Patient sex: F
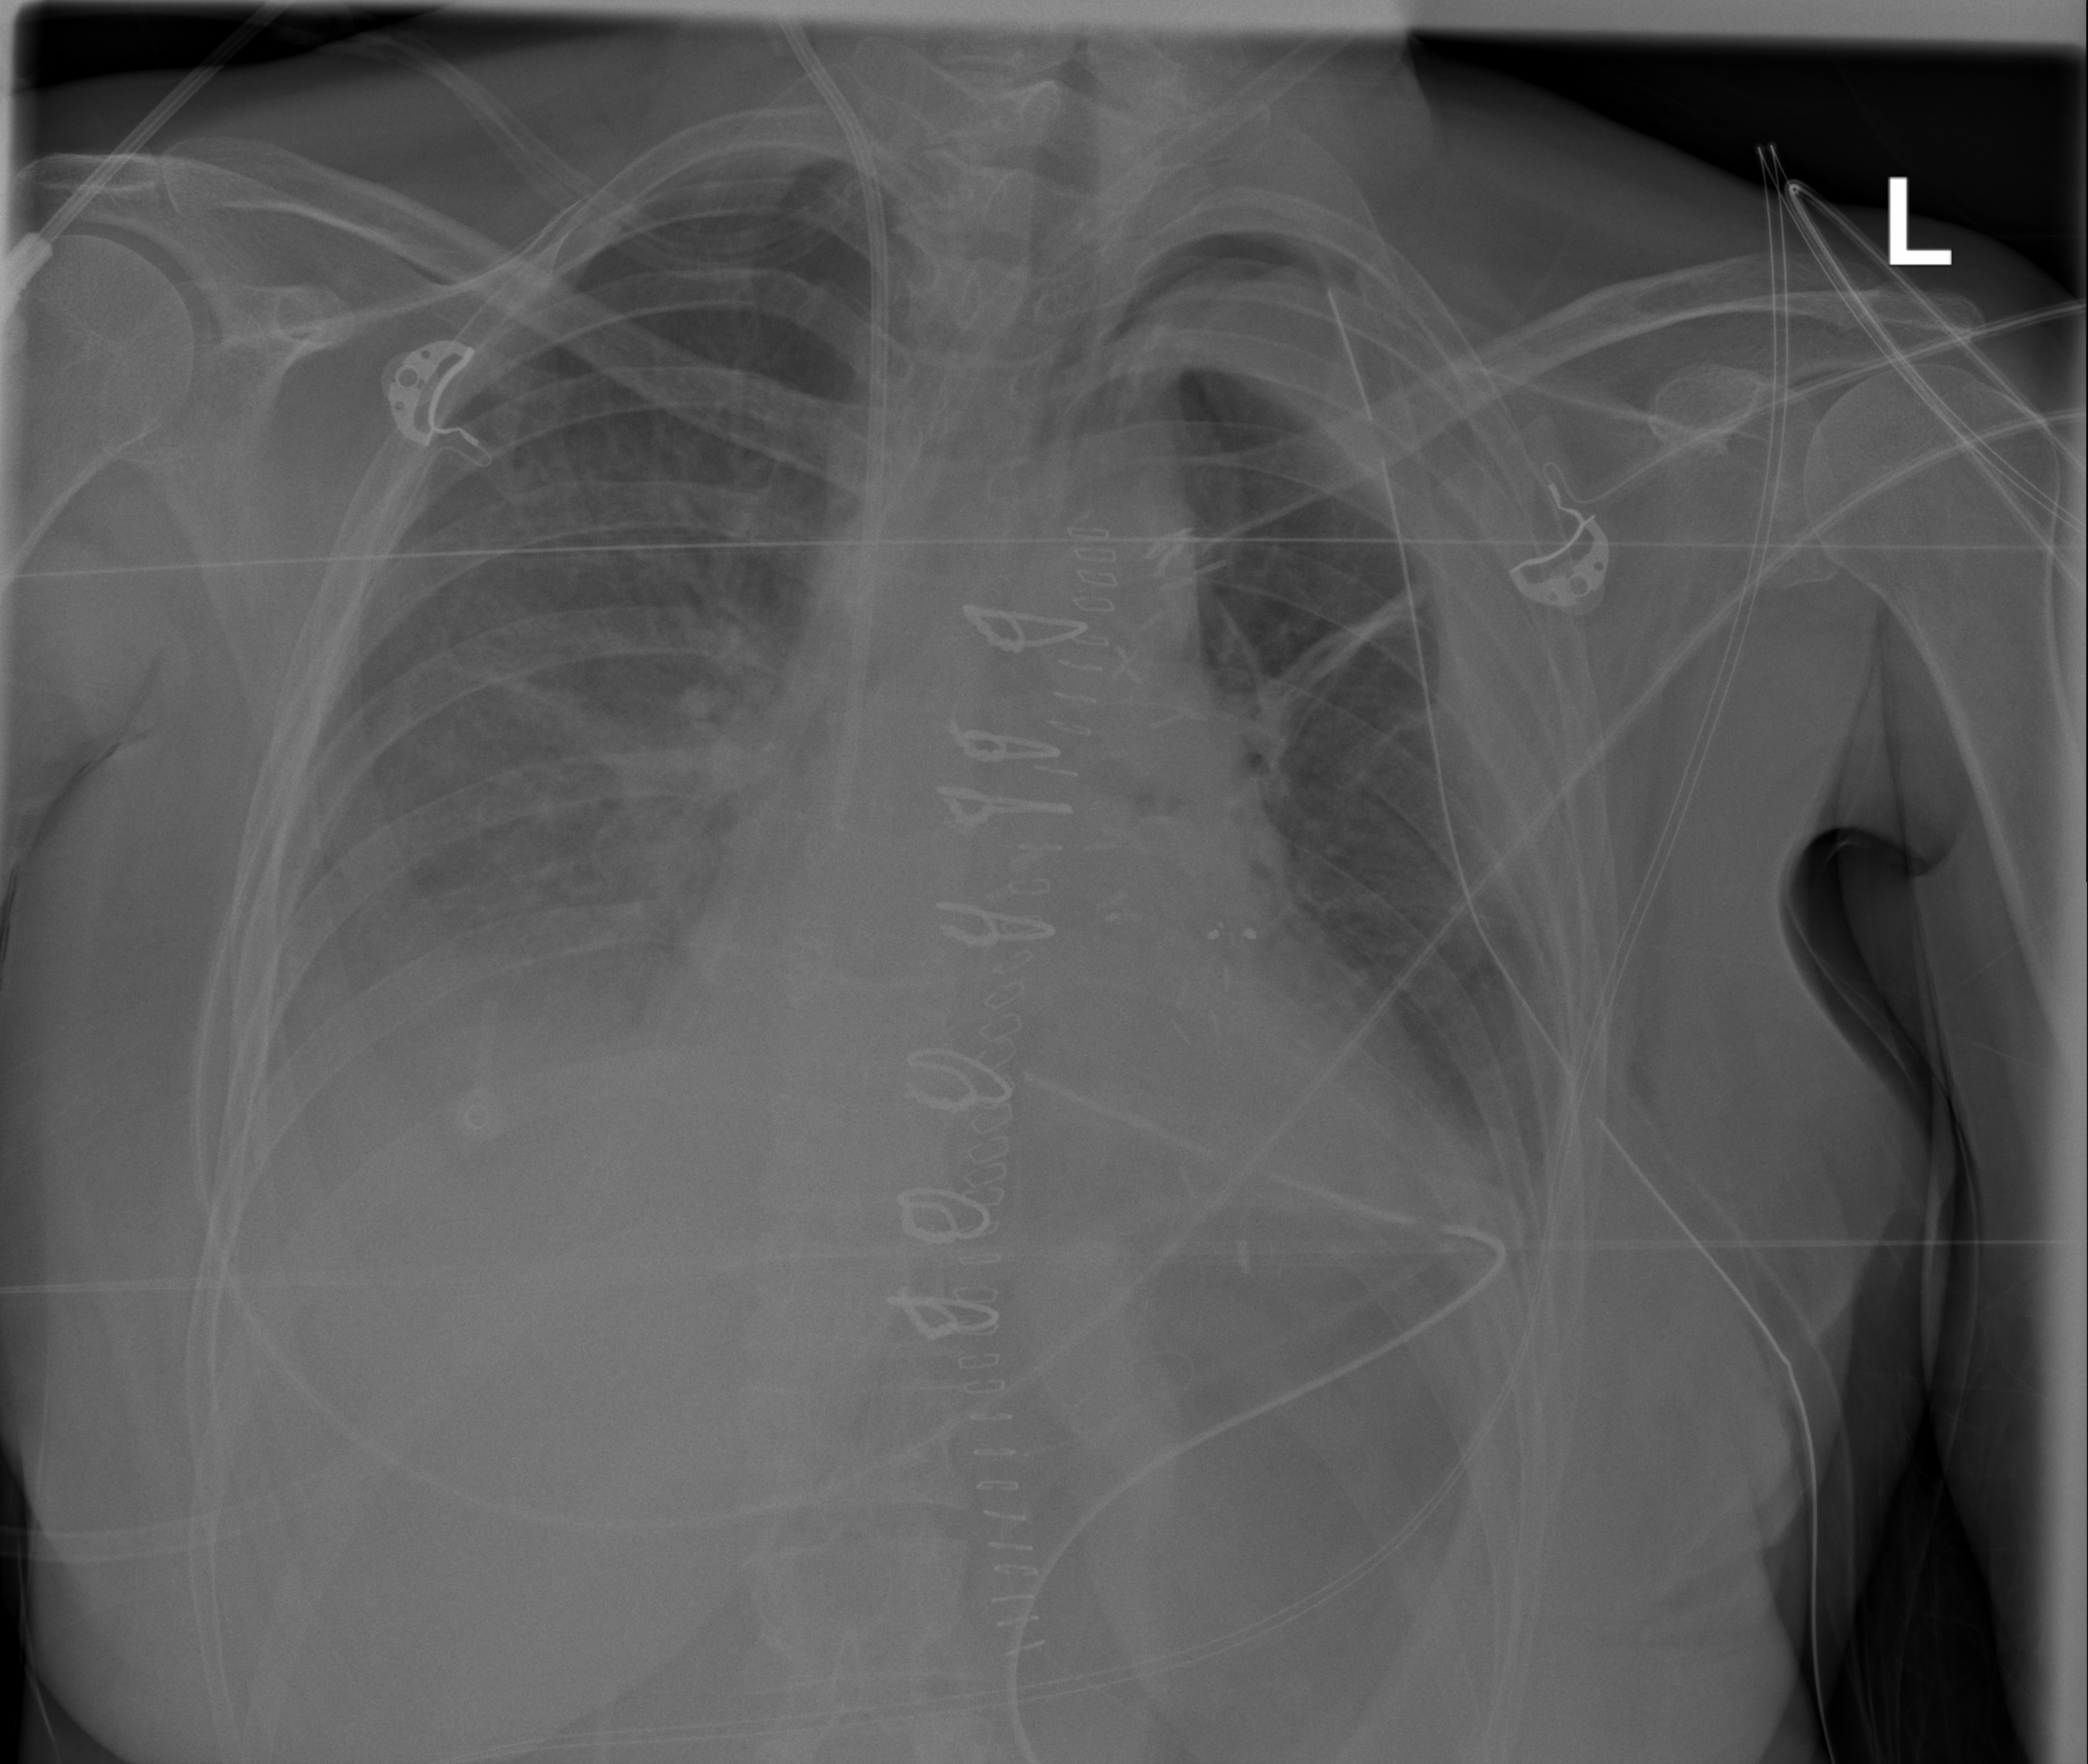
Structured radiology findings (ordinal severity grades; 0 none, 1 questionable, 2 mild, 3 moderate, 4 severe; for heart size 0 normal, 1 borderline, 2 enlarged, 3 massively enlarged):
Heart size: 0
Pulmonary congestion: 0
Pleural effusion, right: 0
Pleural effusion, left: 0
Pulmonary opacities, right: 2
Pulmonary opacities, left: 2
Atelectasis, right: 2
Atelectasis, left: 2